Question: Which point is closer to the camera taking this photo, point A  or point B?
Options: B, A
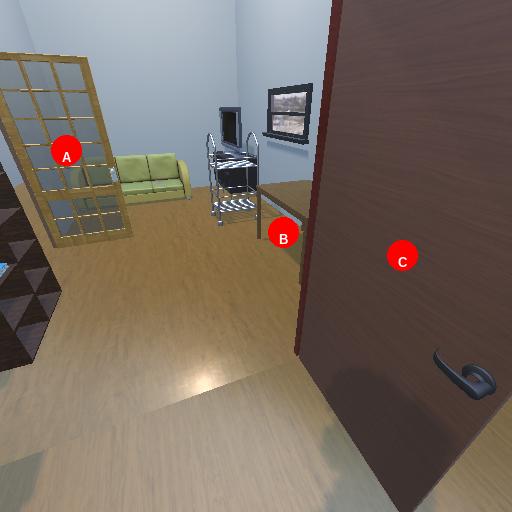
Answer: B